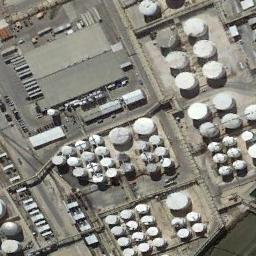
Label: storage_tank